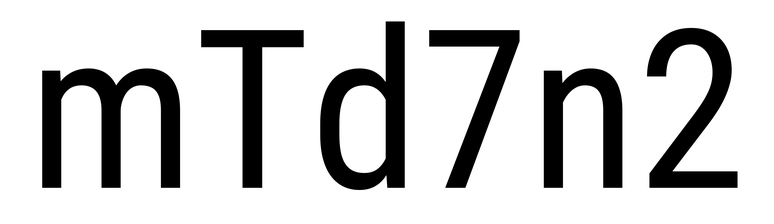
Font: Roboto_Condensed_Regular